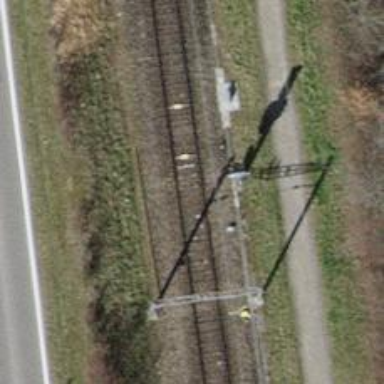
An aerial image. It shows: Railway signal.